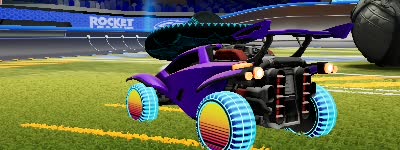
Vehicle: octane